【题型】填空题　【知识点】平面几何　【难度】easy
已知：如图, $\triangle ABC$、$\angle ACB$ 的平分线 $CD$ 交 $AB$ 于 $D$, $DE // BC$, 且 $DE = 6\text{cm}$, 如果点 $E$ 是边 $AC$ 的中点, 那么 $AC$ 的长为\_\_\_\_\_\_ cm。

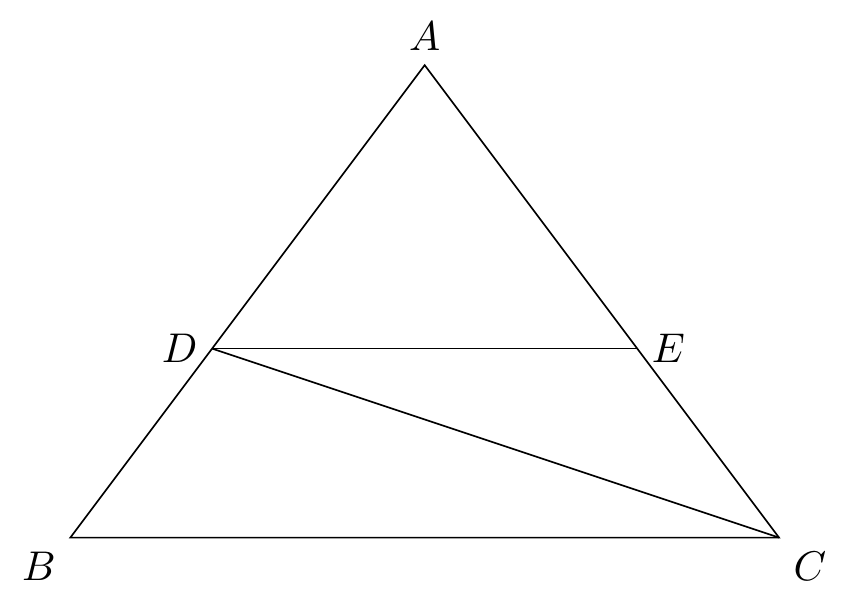
【解答】
解：$\because$ $\angle ACB$ 的平分线 $CD$ 交 $AB$ 于 $D$,

$\therefore$ $\angle BCD = \angle ACD$,

$\because$ $DE // BC$,

$\therefore$ $\angle BCD = \angle EDC$,

$\therefore$ $\angle ACD = \angle EDC$,

$\therefore$ $DE = CE = 6\text{cm}$,

$\because$ $E$ 是 $AC$ 中点,

$\therefore$ $AC = 2CE = 12\text{cm}$,

故答案为：12。